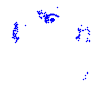
Particle: proton